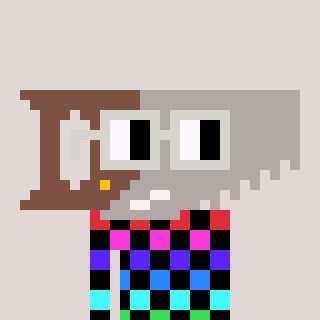
a pixel art character with square light gray glasses, a saw-shaped head and a bege-colored body on a warm background